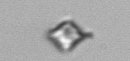
Label: Bacillariophyceae_morphotype1